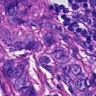
Metastatic tissue present: yes